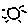
Label: sun